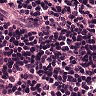
Metastatic tissue present: no